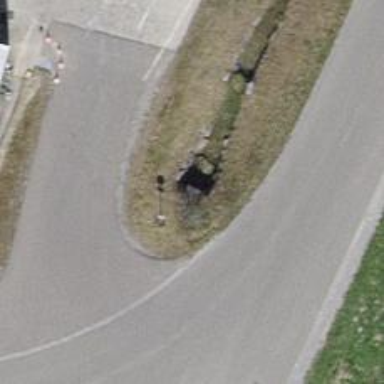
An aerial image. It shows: Tunnel.